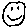
Label: smiley face